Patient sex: M
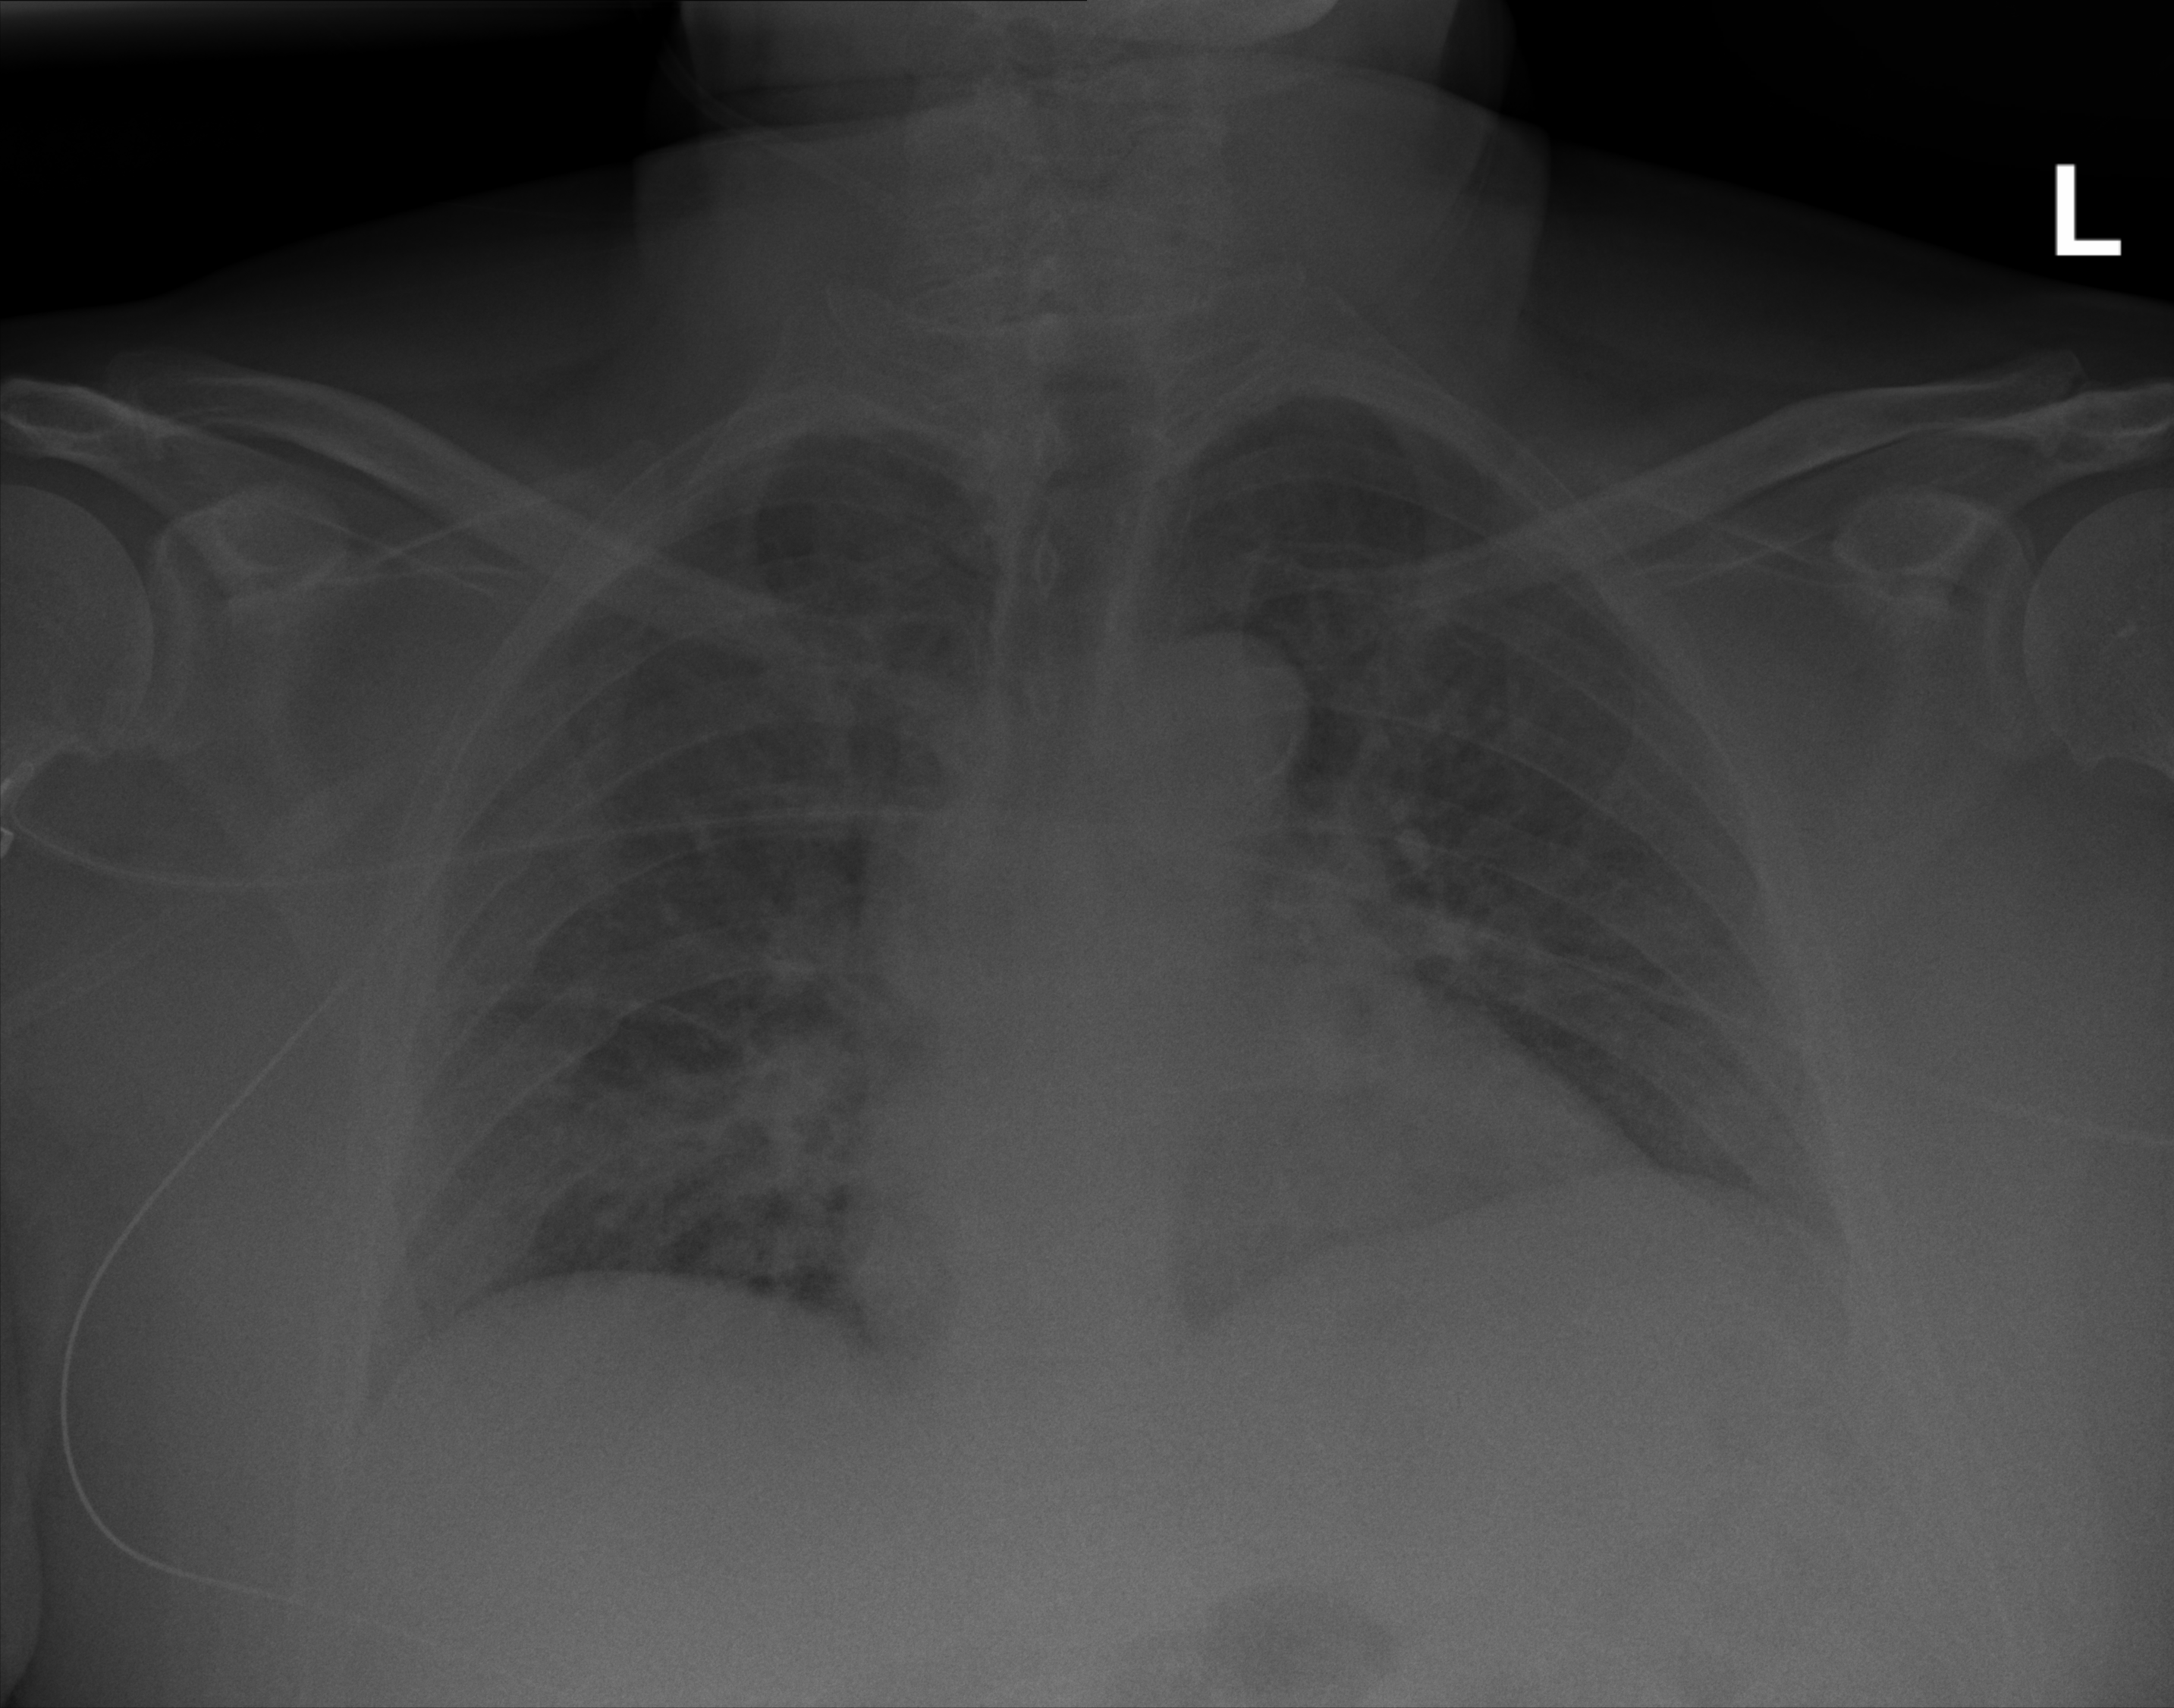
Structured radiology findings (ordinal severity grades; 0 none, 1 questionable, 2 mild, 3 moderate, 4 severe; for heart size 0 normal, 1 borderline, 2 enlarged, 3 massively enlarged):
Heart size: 1
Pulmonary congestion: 3
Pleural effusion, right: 0
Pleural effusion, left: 2
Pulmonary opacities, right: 2
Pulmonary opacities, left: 2
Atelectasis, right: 2
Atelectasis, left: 2